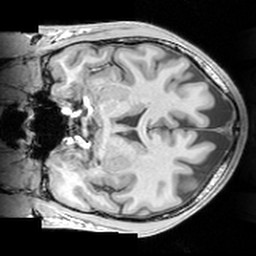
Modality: T1w
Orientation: coronal
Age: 27
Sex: male
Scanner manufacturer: siemens
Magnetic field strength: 3 T
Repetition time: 1.63 s
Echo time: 0.00311 s